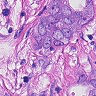
Metastatic tissue present: yes